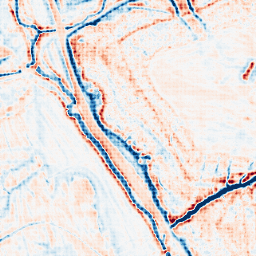
Category: edge_preserving
Decomposition family: bilateral
Decomposition parameters: d: 15
sigma_color: 100
sigma_space: 100
Upsampling method: sinc_hamming
Upsampling parameters: scale: 8
kernel_size: 8
Upsampling scale: 8